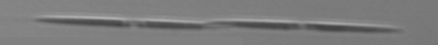
Label: Pseudo-nitzschia